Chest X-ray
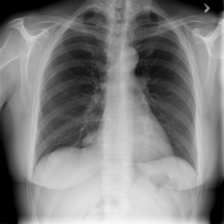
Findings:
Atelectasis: negative
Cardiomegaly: negative
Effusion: negative
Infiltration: negative
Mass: negative
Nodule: negative
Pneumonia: negative
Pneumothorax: positive
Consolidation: negative
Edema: negative
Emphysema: negative
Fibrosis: negative
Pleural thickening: negative
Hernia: negative